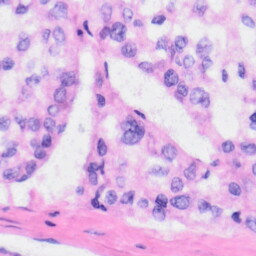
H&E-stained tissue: Liver